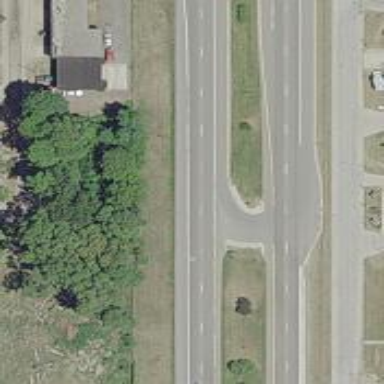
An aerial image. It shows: Trunk link highway.